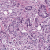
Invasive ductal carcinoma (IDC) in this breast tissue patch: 1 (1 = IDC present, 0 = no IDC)